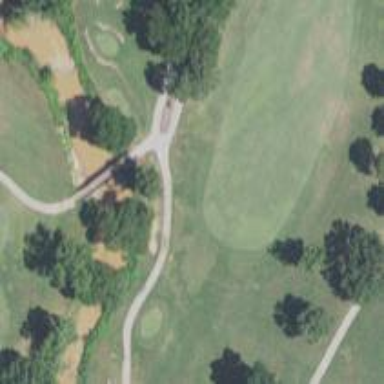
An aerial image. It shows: Path for both road and golf.